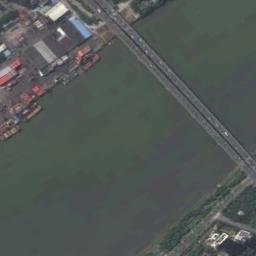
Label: bridge